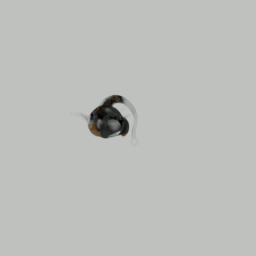
Label: animals